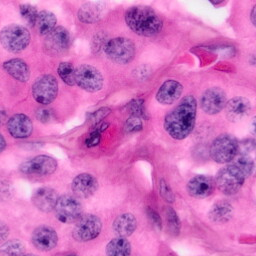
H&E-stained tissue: Pancreatic